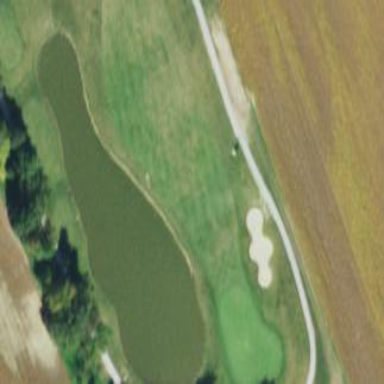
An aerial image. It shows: Water hazard on golf course. The hazard is natural water feature.